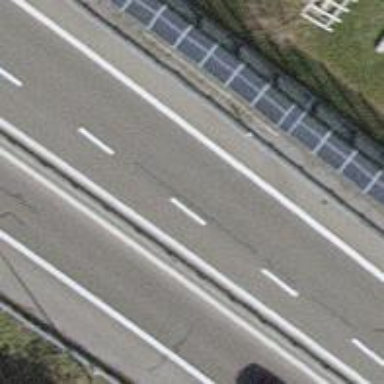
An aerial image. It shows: Asphalt motorroad with trunk classification.